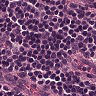
Metastatic tissue present: no